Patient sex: F
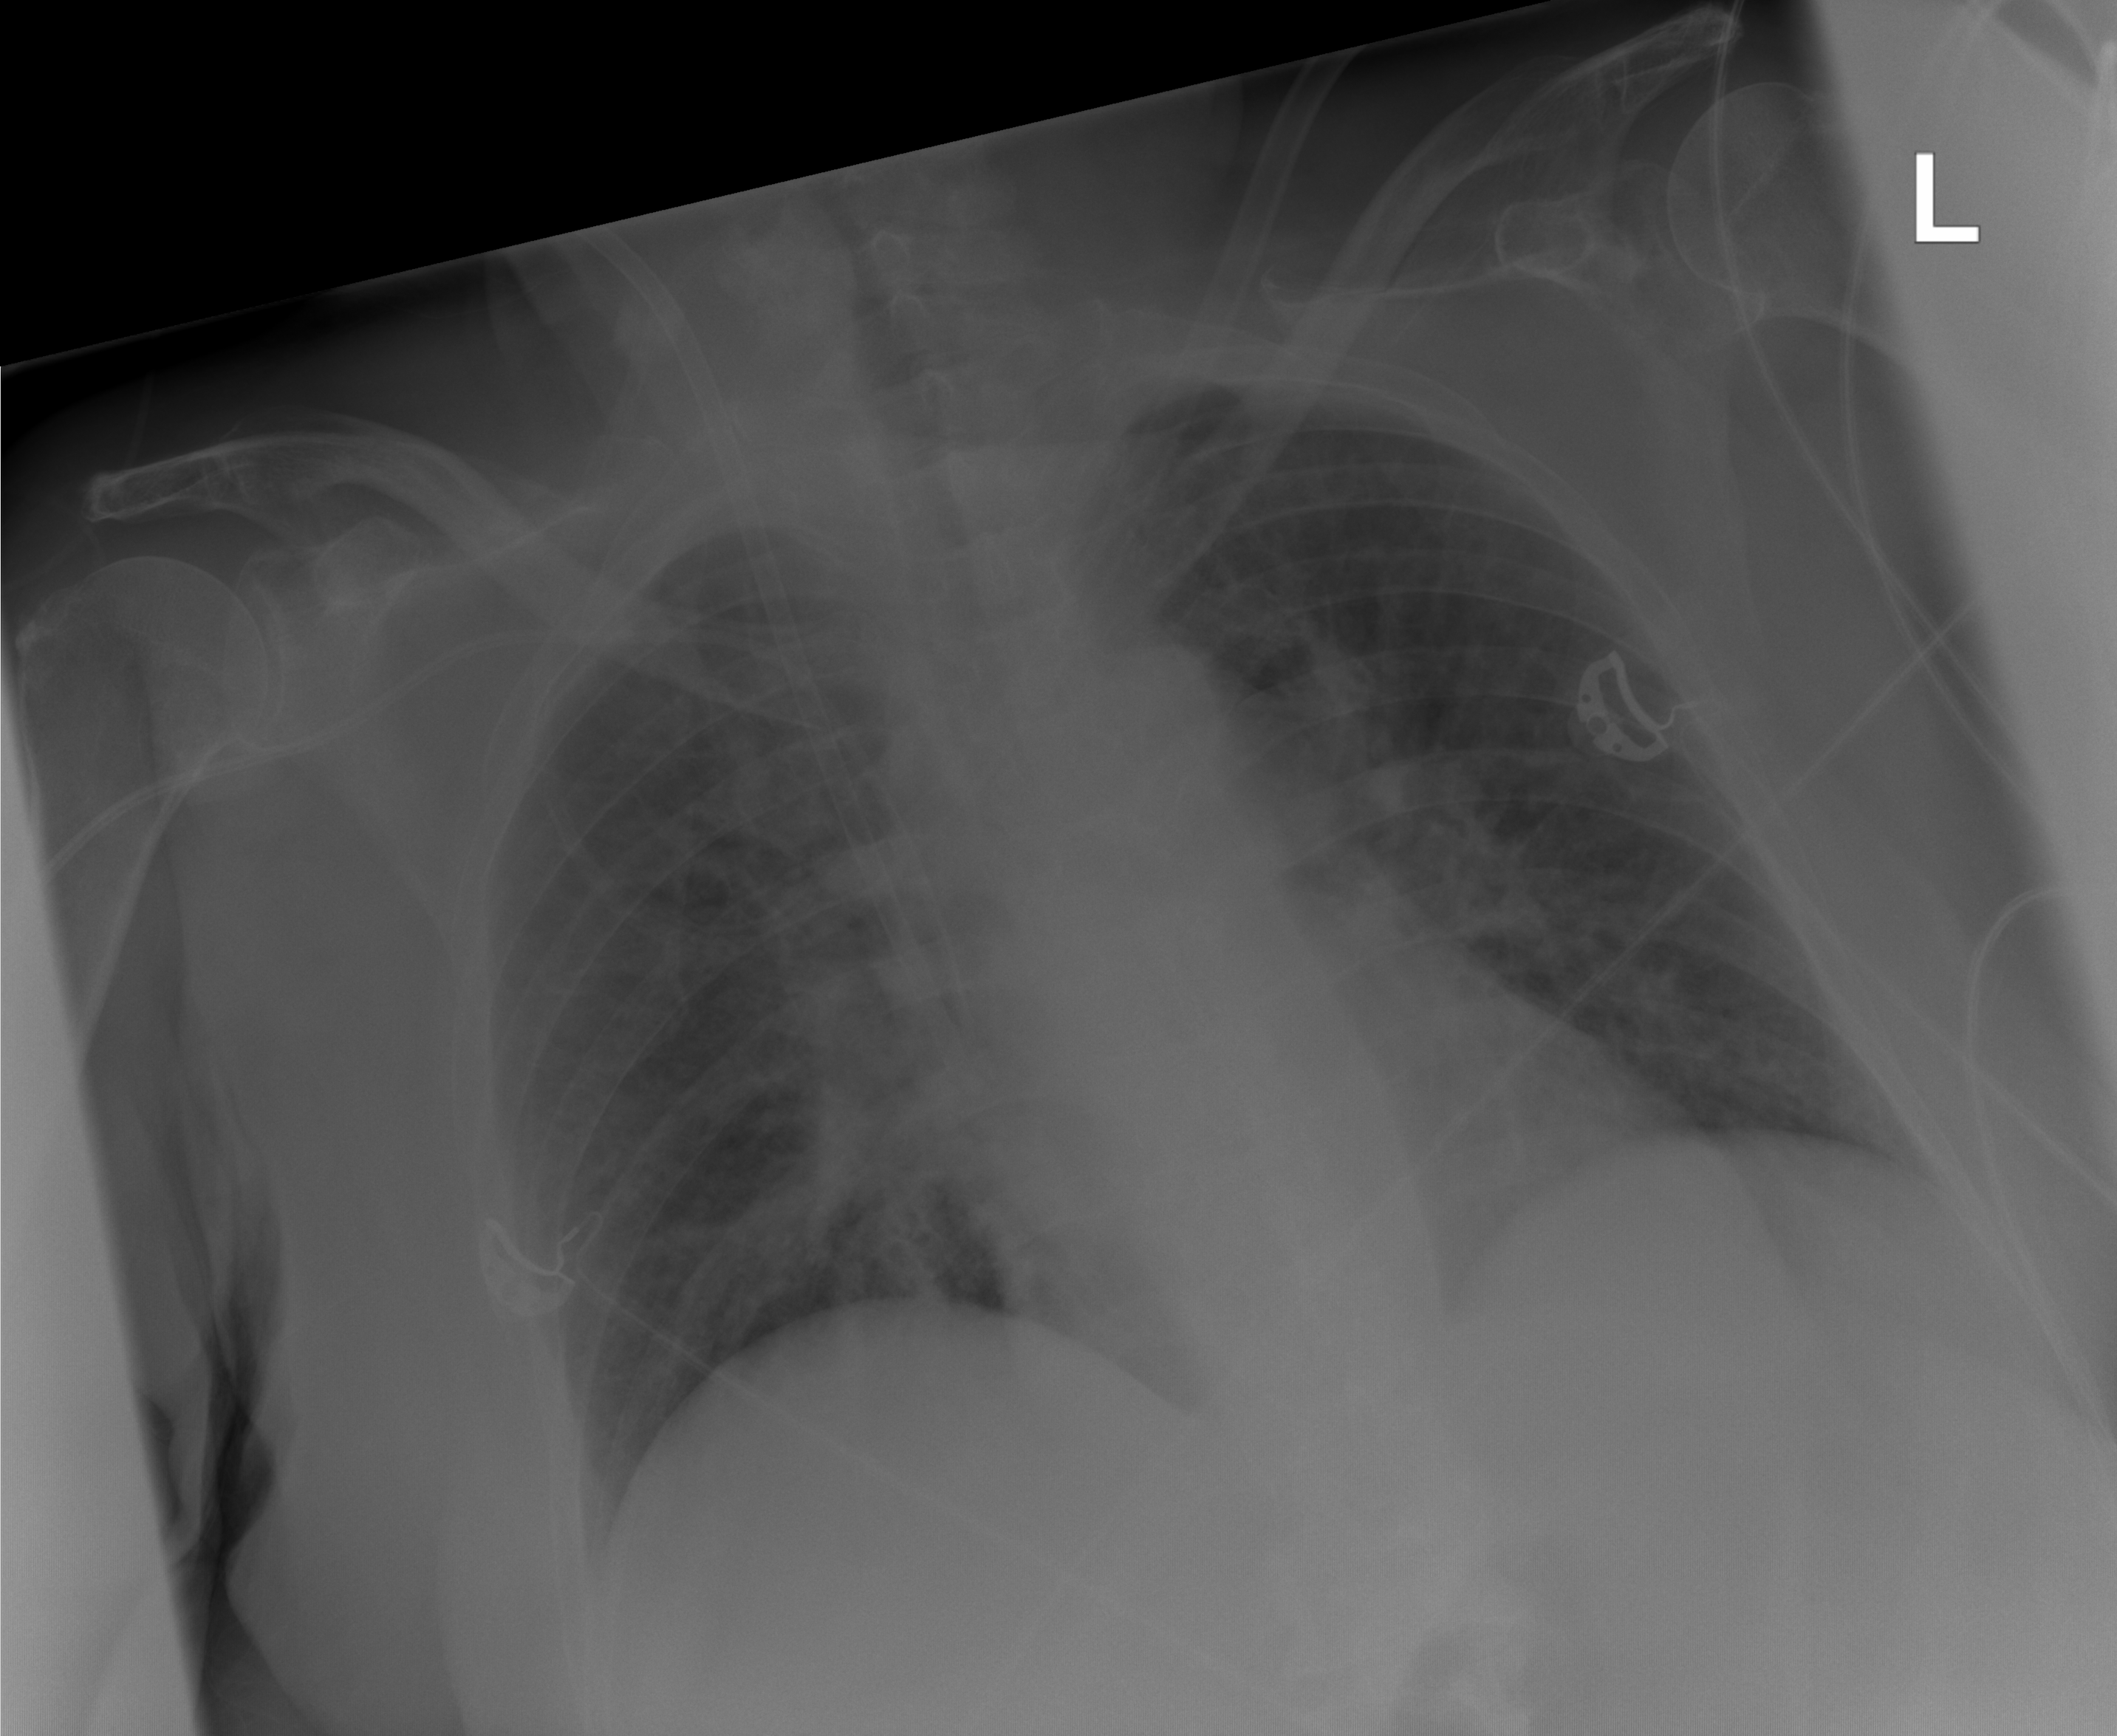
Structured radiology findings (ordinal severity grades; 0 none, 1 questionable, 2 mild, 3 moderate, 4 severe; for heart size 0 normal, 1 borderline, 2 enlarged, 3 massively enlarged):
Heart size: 0
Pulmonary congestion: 1
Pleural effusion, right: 0
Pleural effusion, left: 0
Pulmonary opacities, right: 2
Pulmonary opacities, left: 0
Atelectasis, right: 0
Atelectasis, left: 0